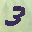
Label: 3